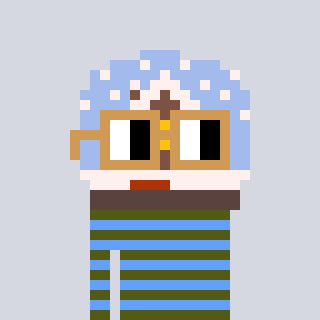
a pixel art character with square brown glasses, a snow globe-shaped head and a blue-colored body on a cool background